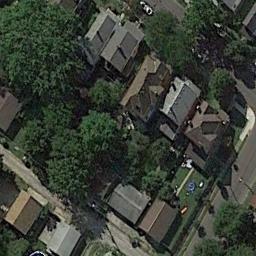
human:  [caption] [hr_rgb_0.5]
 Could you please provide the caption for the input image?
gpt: Many trees and buildings are in medium residential area .

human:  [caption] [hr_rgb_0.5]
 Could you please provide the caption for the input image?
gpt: The medium residential is next to some trees .

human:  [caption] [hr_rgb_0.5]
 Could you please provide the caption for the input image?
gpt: There is a road next to a medium-sized residential area .

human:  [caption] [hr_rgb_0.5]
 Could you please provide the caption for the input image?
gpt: The dense medium residential area has some neatly arranged houses and some trees are among these houses .

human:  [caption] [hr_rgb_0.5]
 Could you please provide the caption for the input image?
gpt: There are some buildings and green trees on the medium residential area .